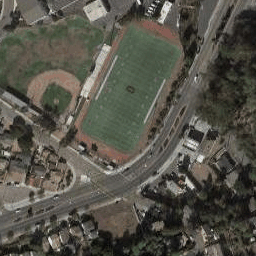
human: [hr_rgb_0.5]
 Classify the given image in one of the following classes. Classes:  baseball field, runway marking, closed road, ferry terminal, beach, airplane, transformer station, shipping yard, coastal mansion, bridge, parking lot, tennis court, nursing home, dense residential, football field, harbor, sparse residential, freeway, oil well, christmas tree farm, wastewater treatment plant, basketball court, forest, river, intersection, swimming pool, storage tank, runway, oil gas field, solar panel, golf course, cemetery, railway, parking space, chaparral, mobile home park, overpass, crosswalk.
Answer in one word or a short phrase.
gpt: football field